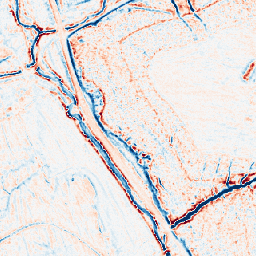
Category: edge_preserving
Decomposition family: bilateral
Decomposition parameters: d: 9
sigma_color: 75
sigma_space: 25
Upsampling method: nearest
Upsampling parameters: scale: 4
Upsampling scale: 4